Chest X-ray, PA view. Patient: 56 years old, sex M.
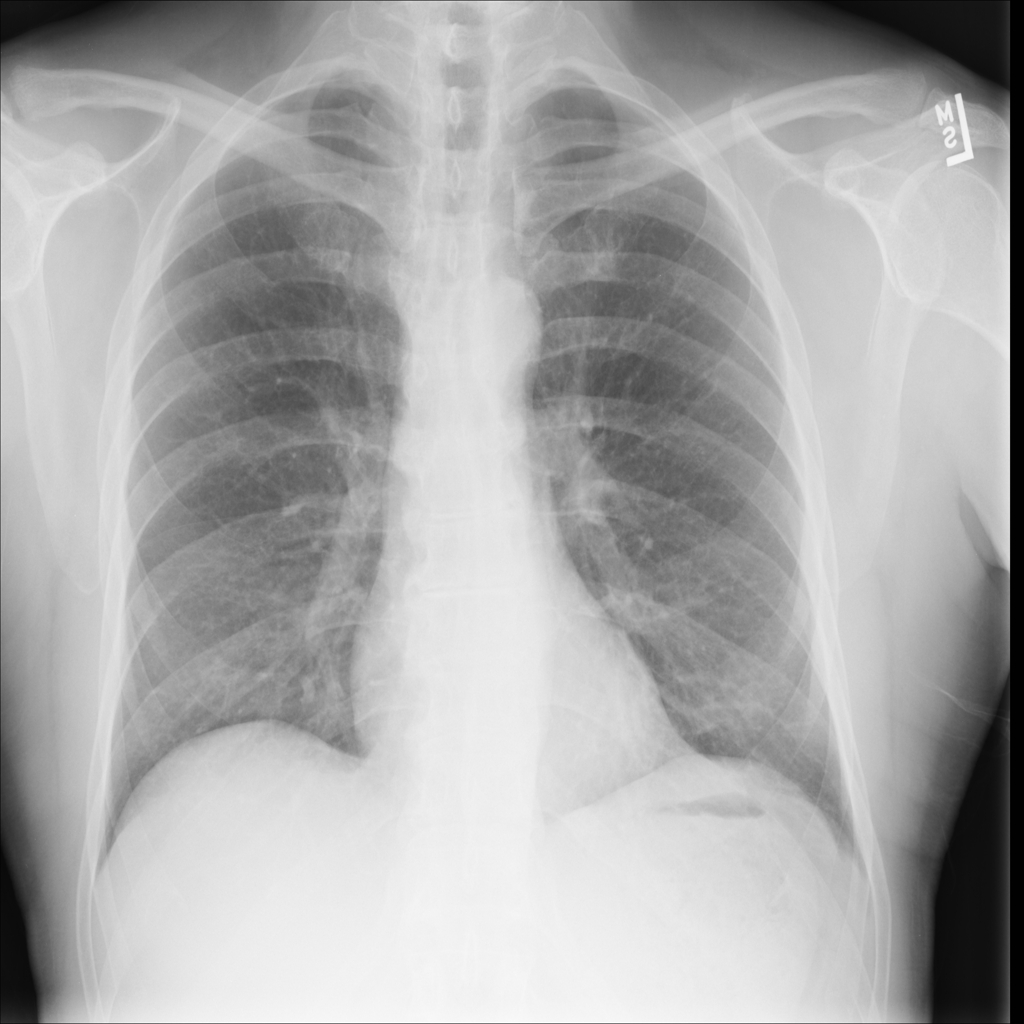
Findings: No Finding